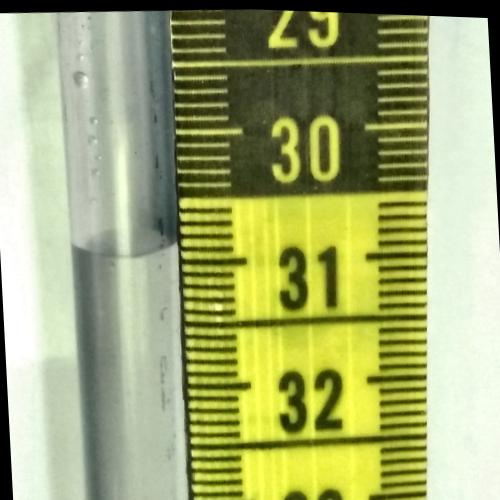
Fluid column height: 30.9 cm